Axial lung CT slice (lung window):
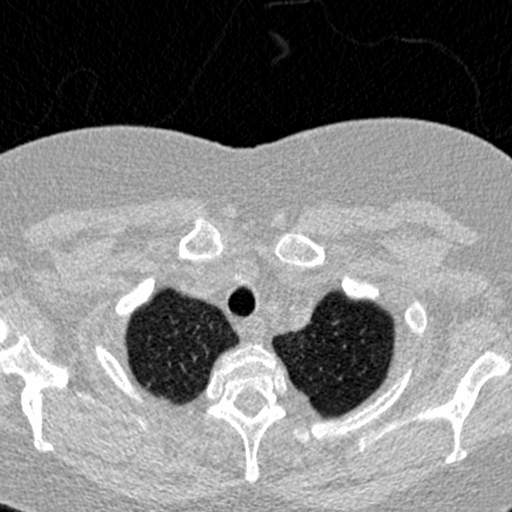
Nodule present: no